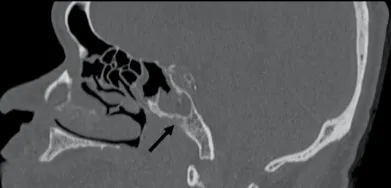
HRCT of temporal. In sagittal.
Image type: radiology (ct)